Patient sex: M
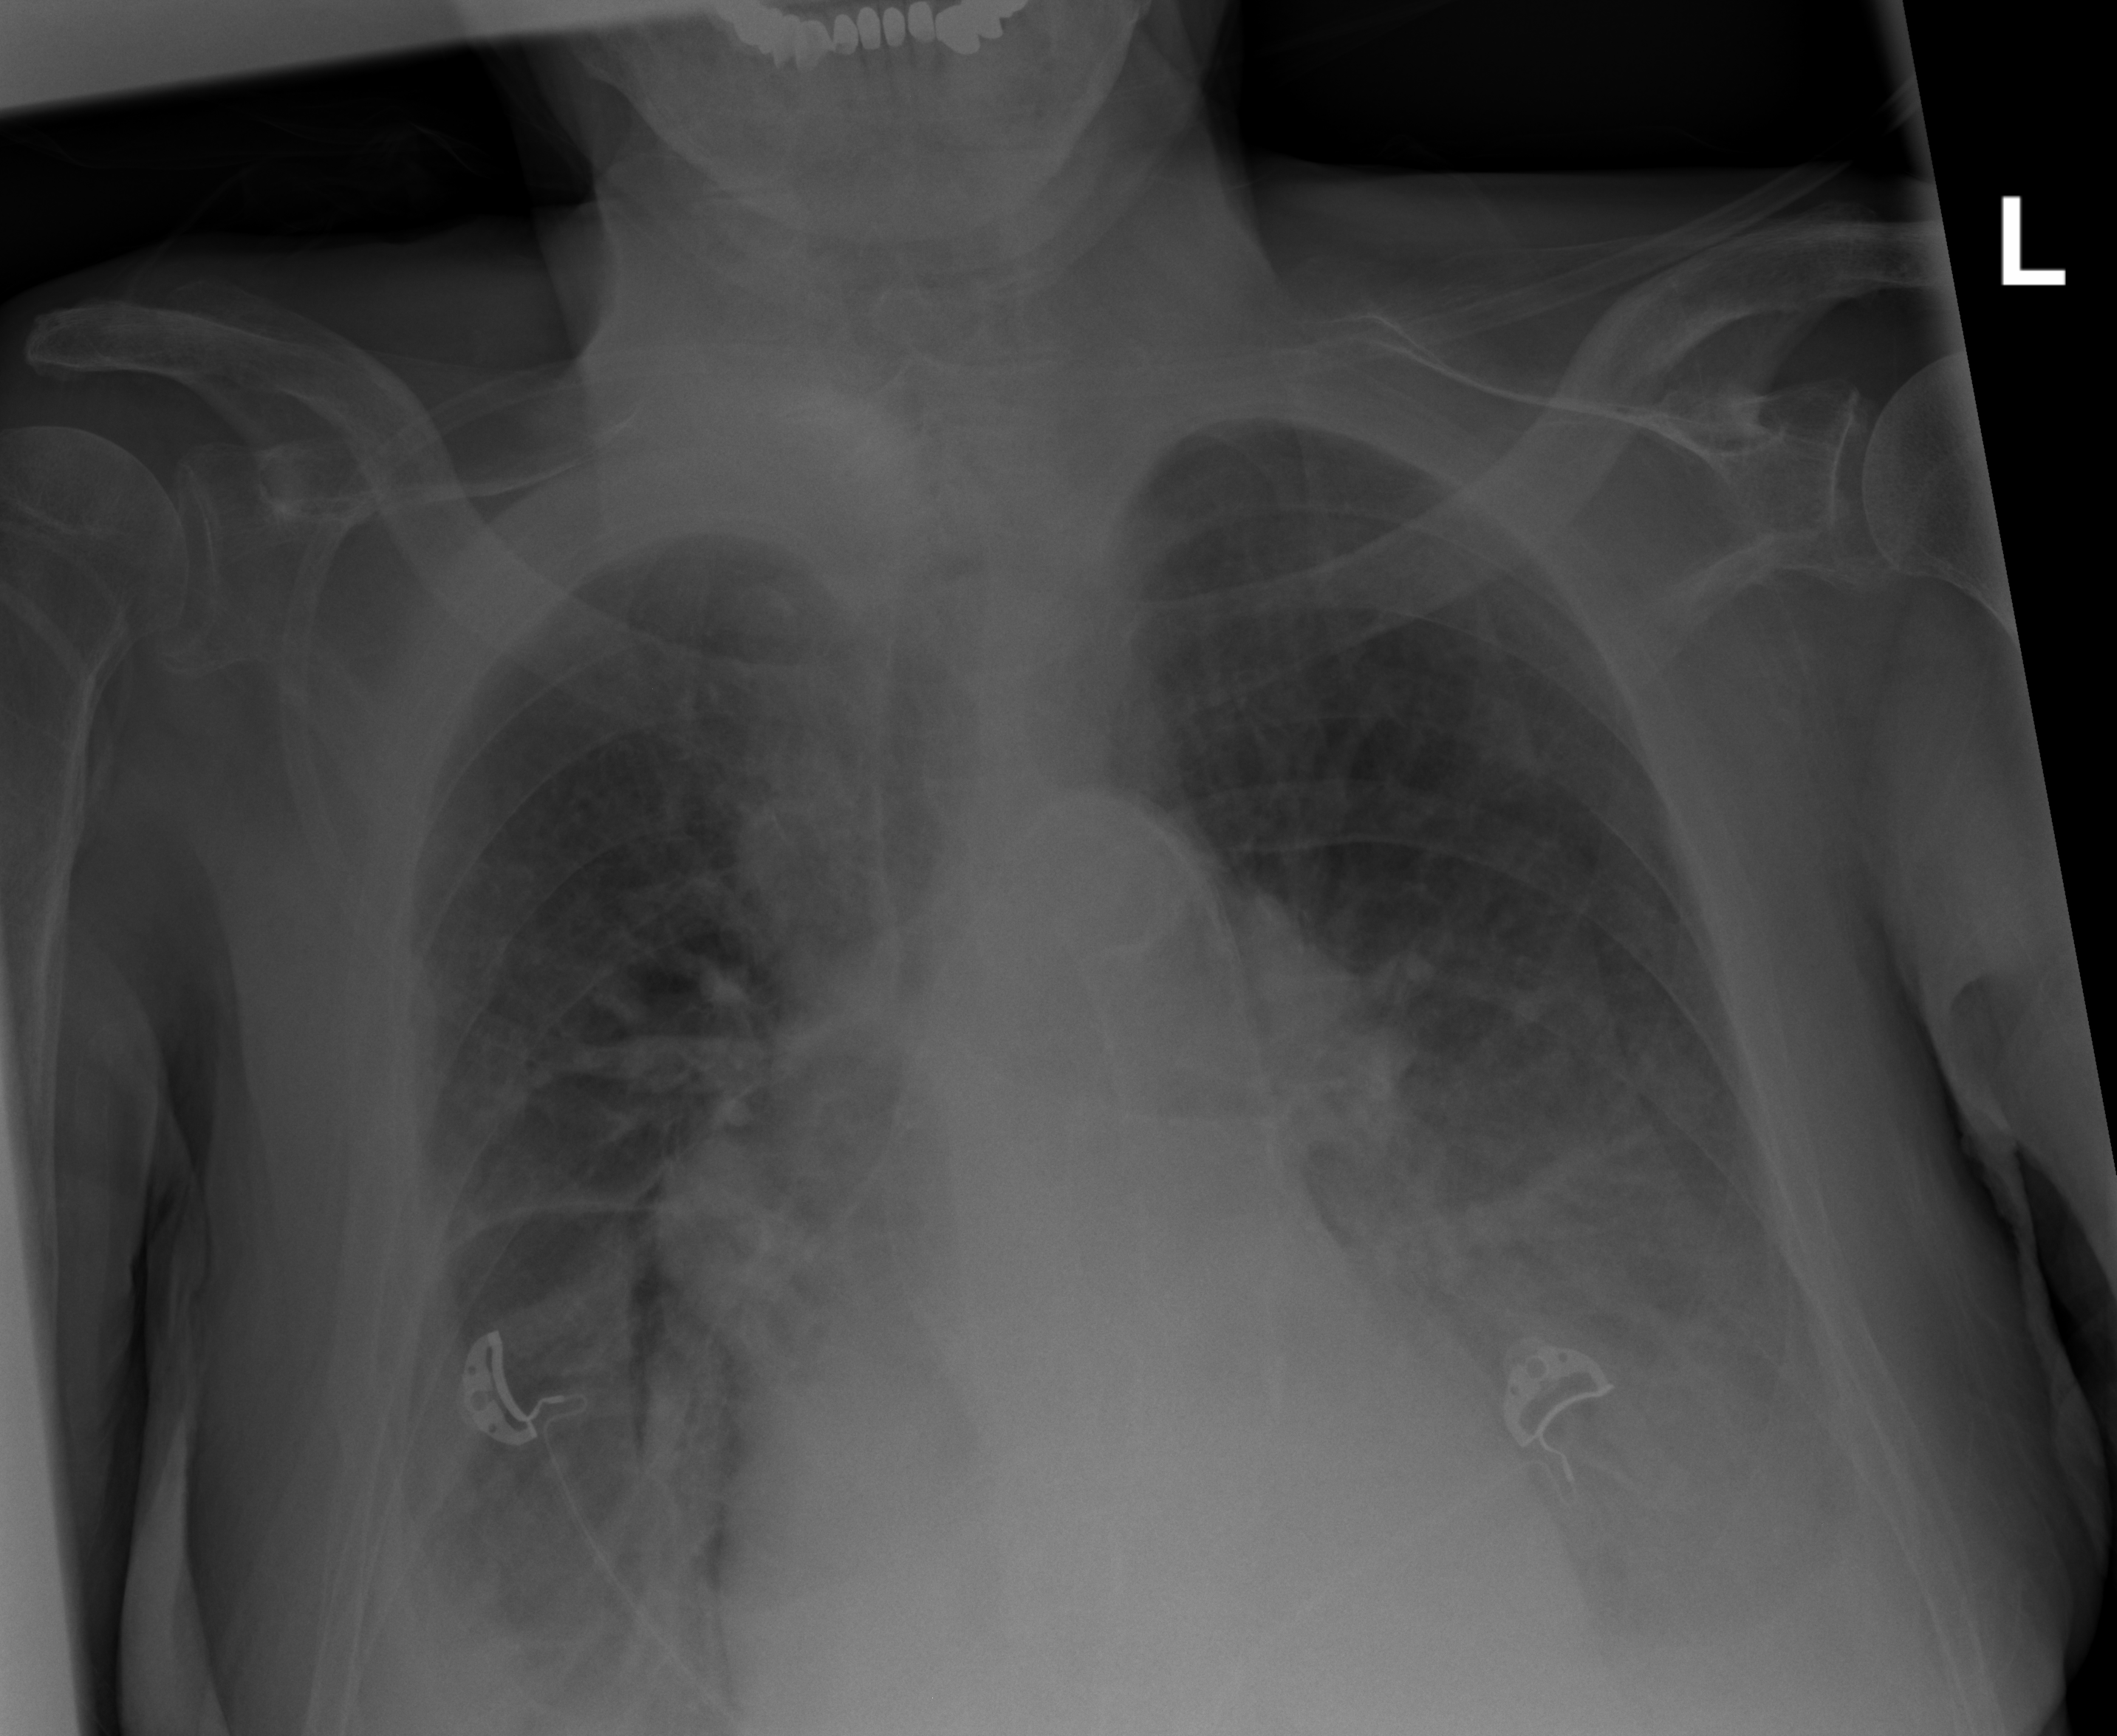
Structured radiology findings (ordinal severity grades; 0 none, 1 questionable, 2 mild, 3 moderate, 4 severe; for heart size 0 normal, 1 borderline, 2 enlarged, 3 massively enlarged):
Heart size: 0
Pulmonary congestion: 0
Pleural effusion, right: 2
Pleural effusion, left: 3
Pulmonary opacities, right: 0
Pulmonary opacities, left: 0
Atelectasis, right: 0
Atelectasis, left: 0